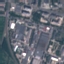
Label: Industrial